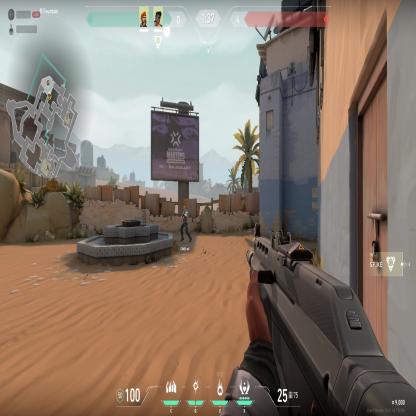
Label: teammate